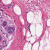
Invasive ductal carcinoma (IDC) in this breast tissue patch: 0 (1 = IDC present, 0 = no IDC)